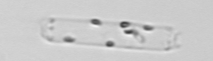
Label: Cerataulina_pelagica